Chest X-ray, PA view. Patient: 55 years old, sex M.
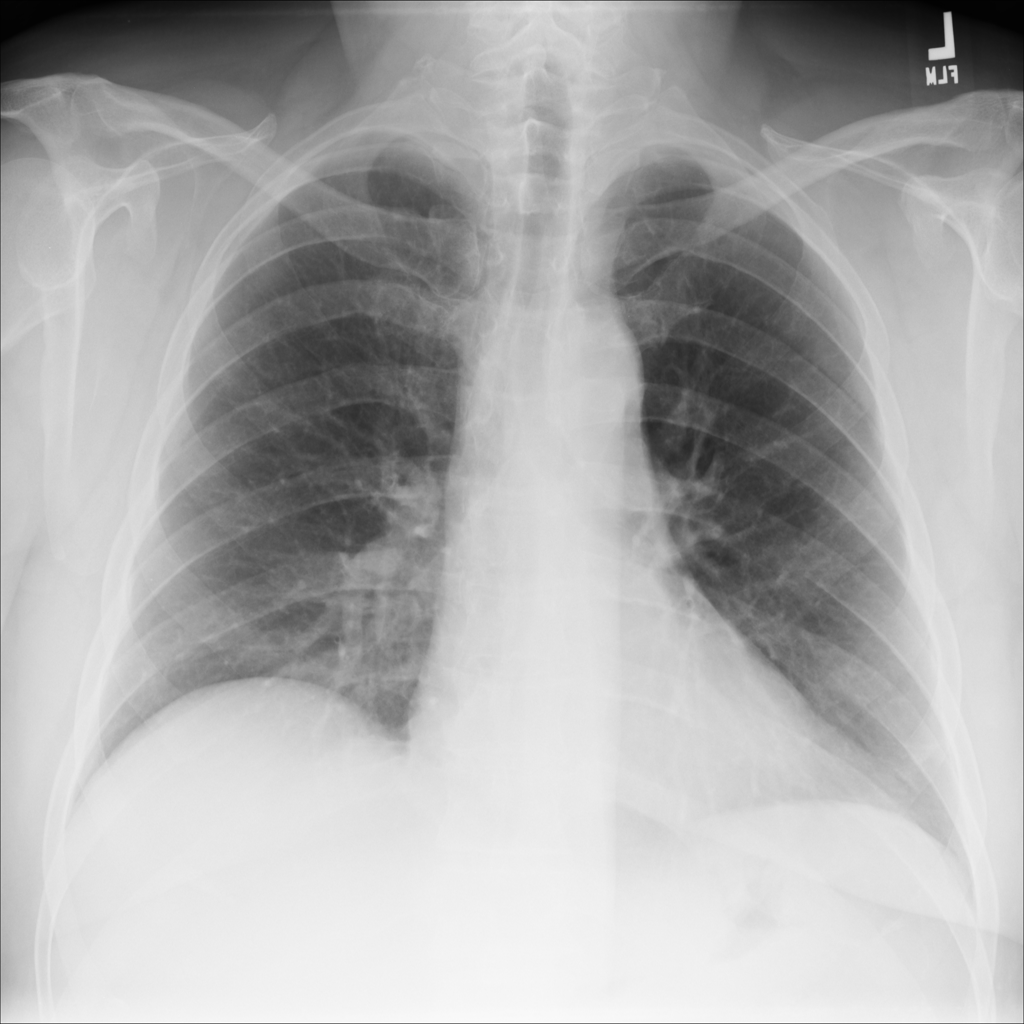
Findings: No Finding